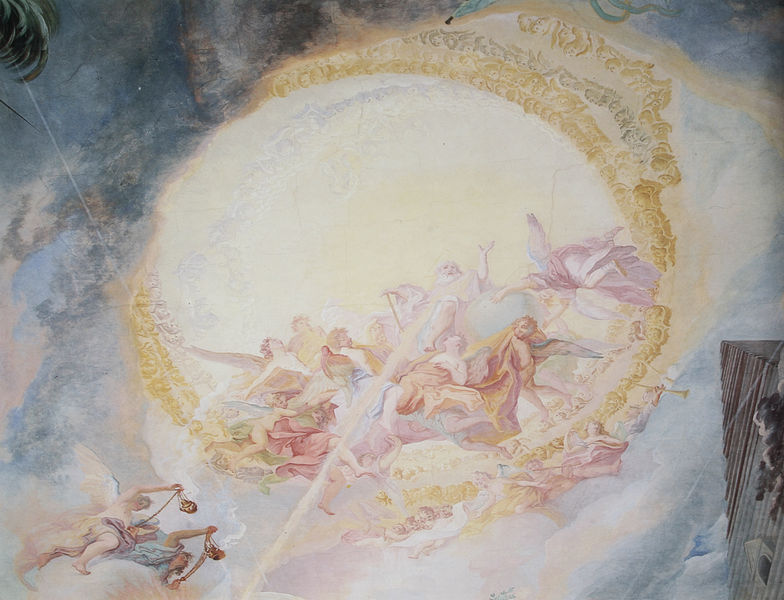
Titel: Die Menschwerdung des Herrn - Gottvater inmitten der Chöre der Engel als Ursprung des Geschehens der Inkarnation
Künstler: Cosmas Damian Asam
Standort: Ingolstadt
Institution: Oratorium "Maria de Victoria"
Schlagwörter: blau, flügel, gemälde, gott, hand, himmel, mann, nackt, weiß, wolken, frauen, gelb, grau, hell, köpfe, licht, männer, pastell, wolke, barock, rahmen, kirche, sonne, gold, decke, gewänder, vater, rokoko, rosa, fliegen, kreis, rund, engel, putto, beine, hellblau, lila, violett, figuren, kuppel, faltenwurf, tor, foto, paradies, gewölbe, lichtstrahl, strahlen, schweben, strahl, kranz, gestalten, götter, mittelalter, weihrauch, heilige, deckengemälde, fresko, geistlich, geöffnet, pyramide, posaune, putten, strahlend, petrus, fresco, aufstieg, rafael, himmelfahrt, pastel, deckenmalerei, teil, trompete, helle, pastelfarben, gottvater, nakct, himmlisch, engelchöre, engelschor, deckenbemalung, himmelreich, herrscharen, flau, gemälde#, #rosa, cngelchor, gelber kreis